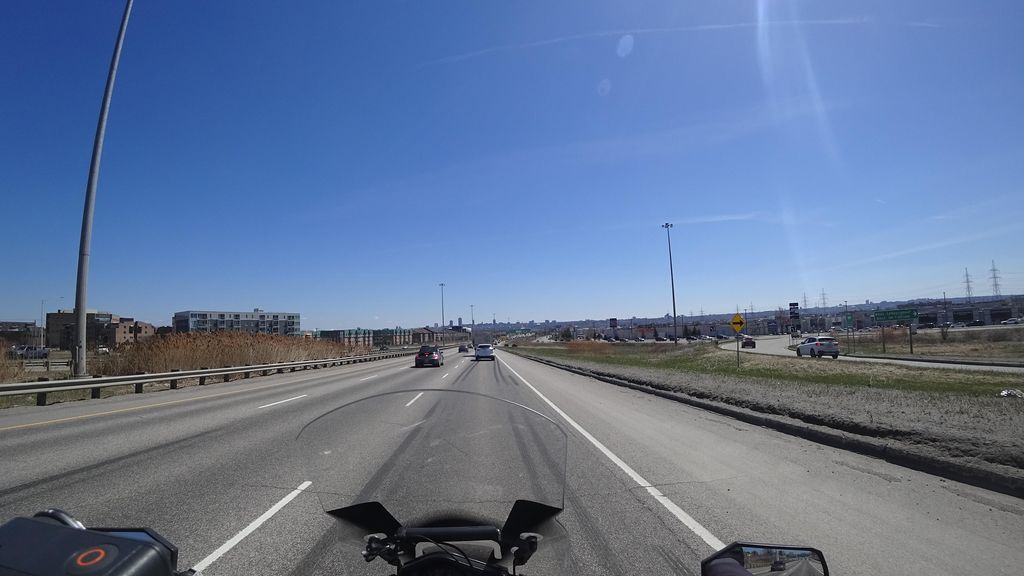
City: quebec_city